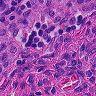
Metastatic tissue present: no